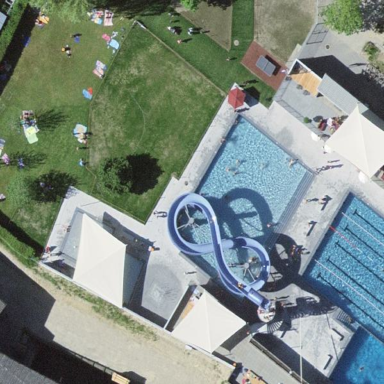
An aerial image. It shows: Sports centre specializing in swimming activities located in leisure land area.